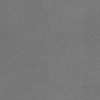
Label: dusty